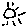
Label: sun